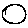
Label: circle